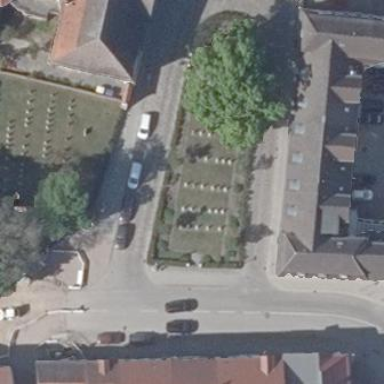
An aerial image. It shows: Cemetery.